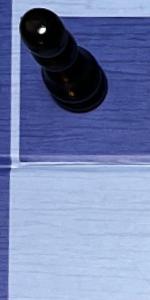
Label: Empty